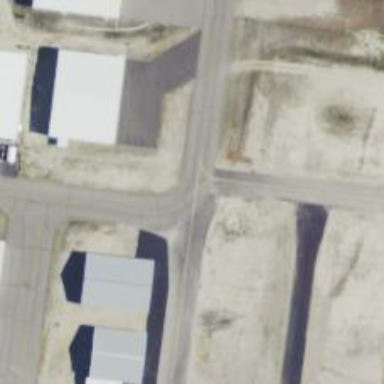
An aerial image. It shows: View of taxiway at the airport.